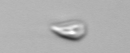
Label: Cryptophyta